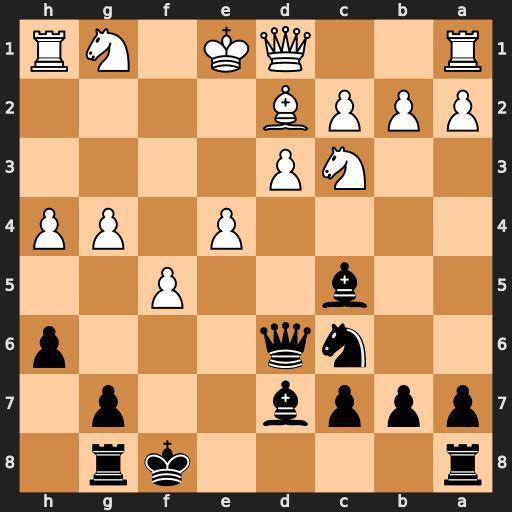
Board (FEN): r4kr1/pppb2p1/2nq3p/2b2P2/4P1PP/2NP4/PPPB4/R2QK1NR
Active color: b
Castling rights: KQ
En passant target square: -
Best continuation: Qg3+ Kf1 Qf2#